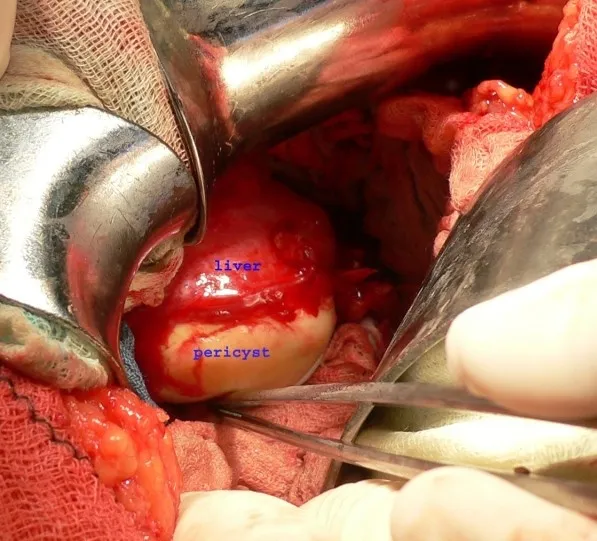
Intraoperative view: Outer side of calcified hydatid cyst tightly attached to the liver.
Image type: medical_photograph (other_medical_photograph)